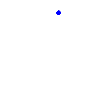
Particle: pion